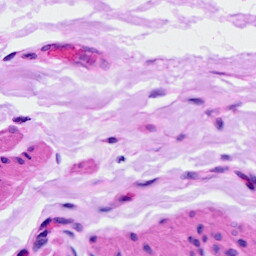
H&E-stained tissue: Ovarian